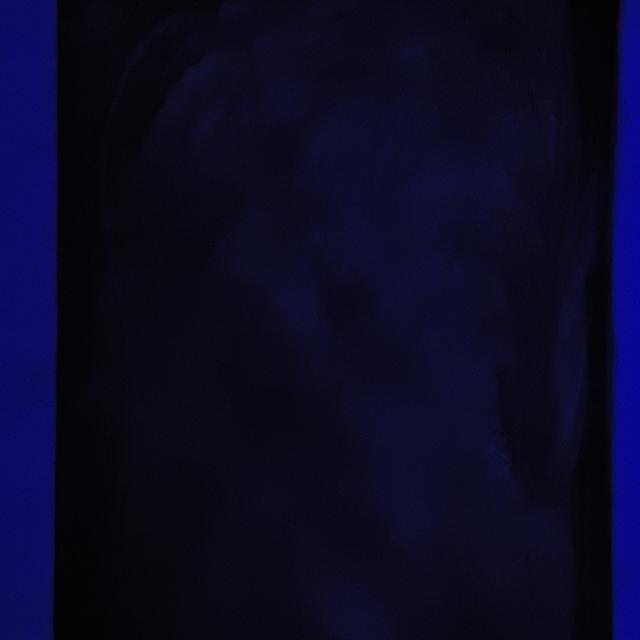
Canine fungal skin infection — characterized by alopecia, scaling, crusting, and circular lesions. Common agents include Malassezia and Candida species.